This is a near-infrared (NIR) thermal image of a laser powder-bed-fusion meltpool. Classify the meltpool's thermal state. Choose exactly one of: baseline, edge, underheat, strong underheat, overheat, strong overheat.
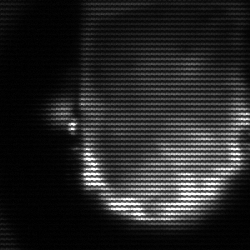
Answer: baseline